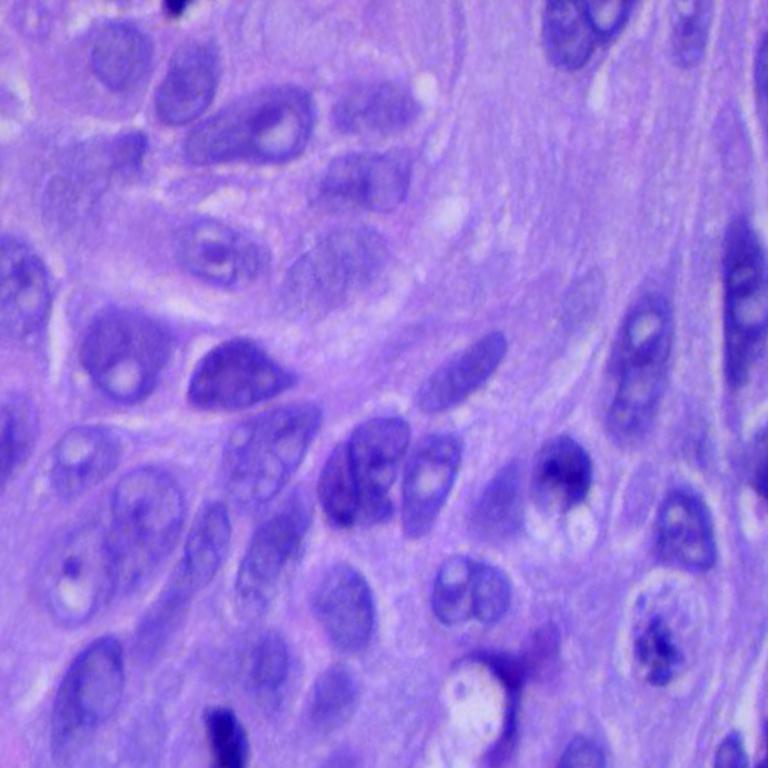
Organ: lung
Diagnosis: squamous carcinomas